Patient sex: M
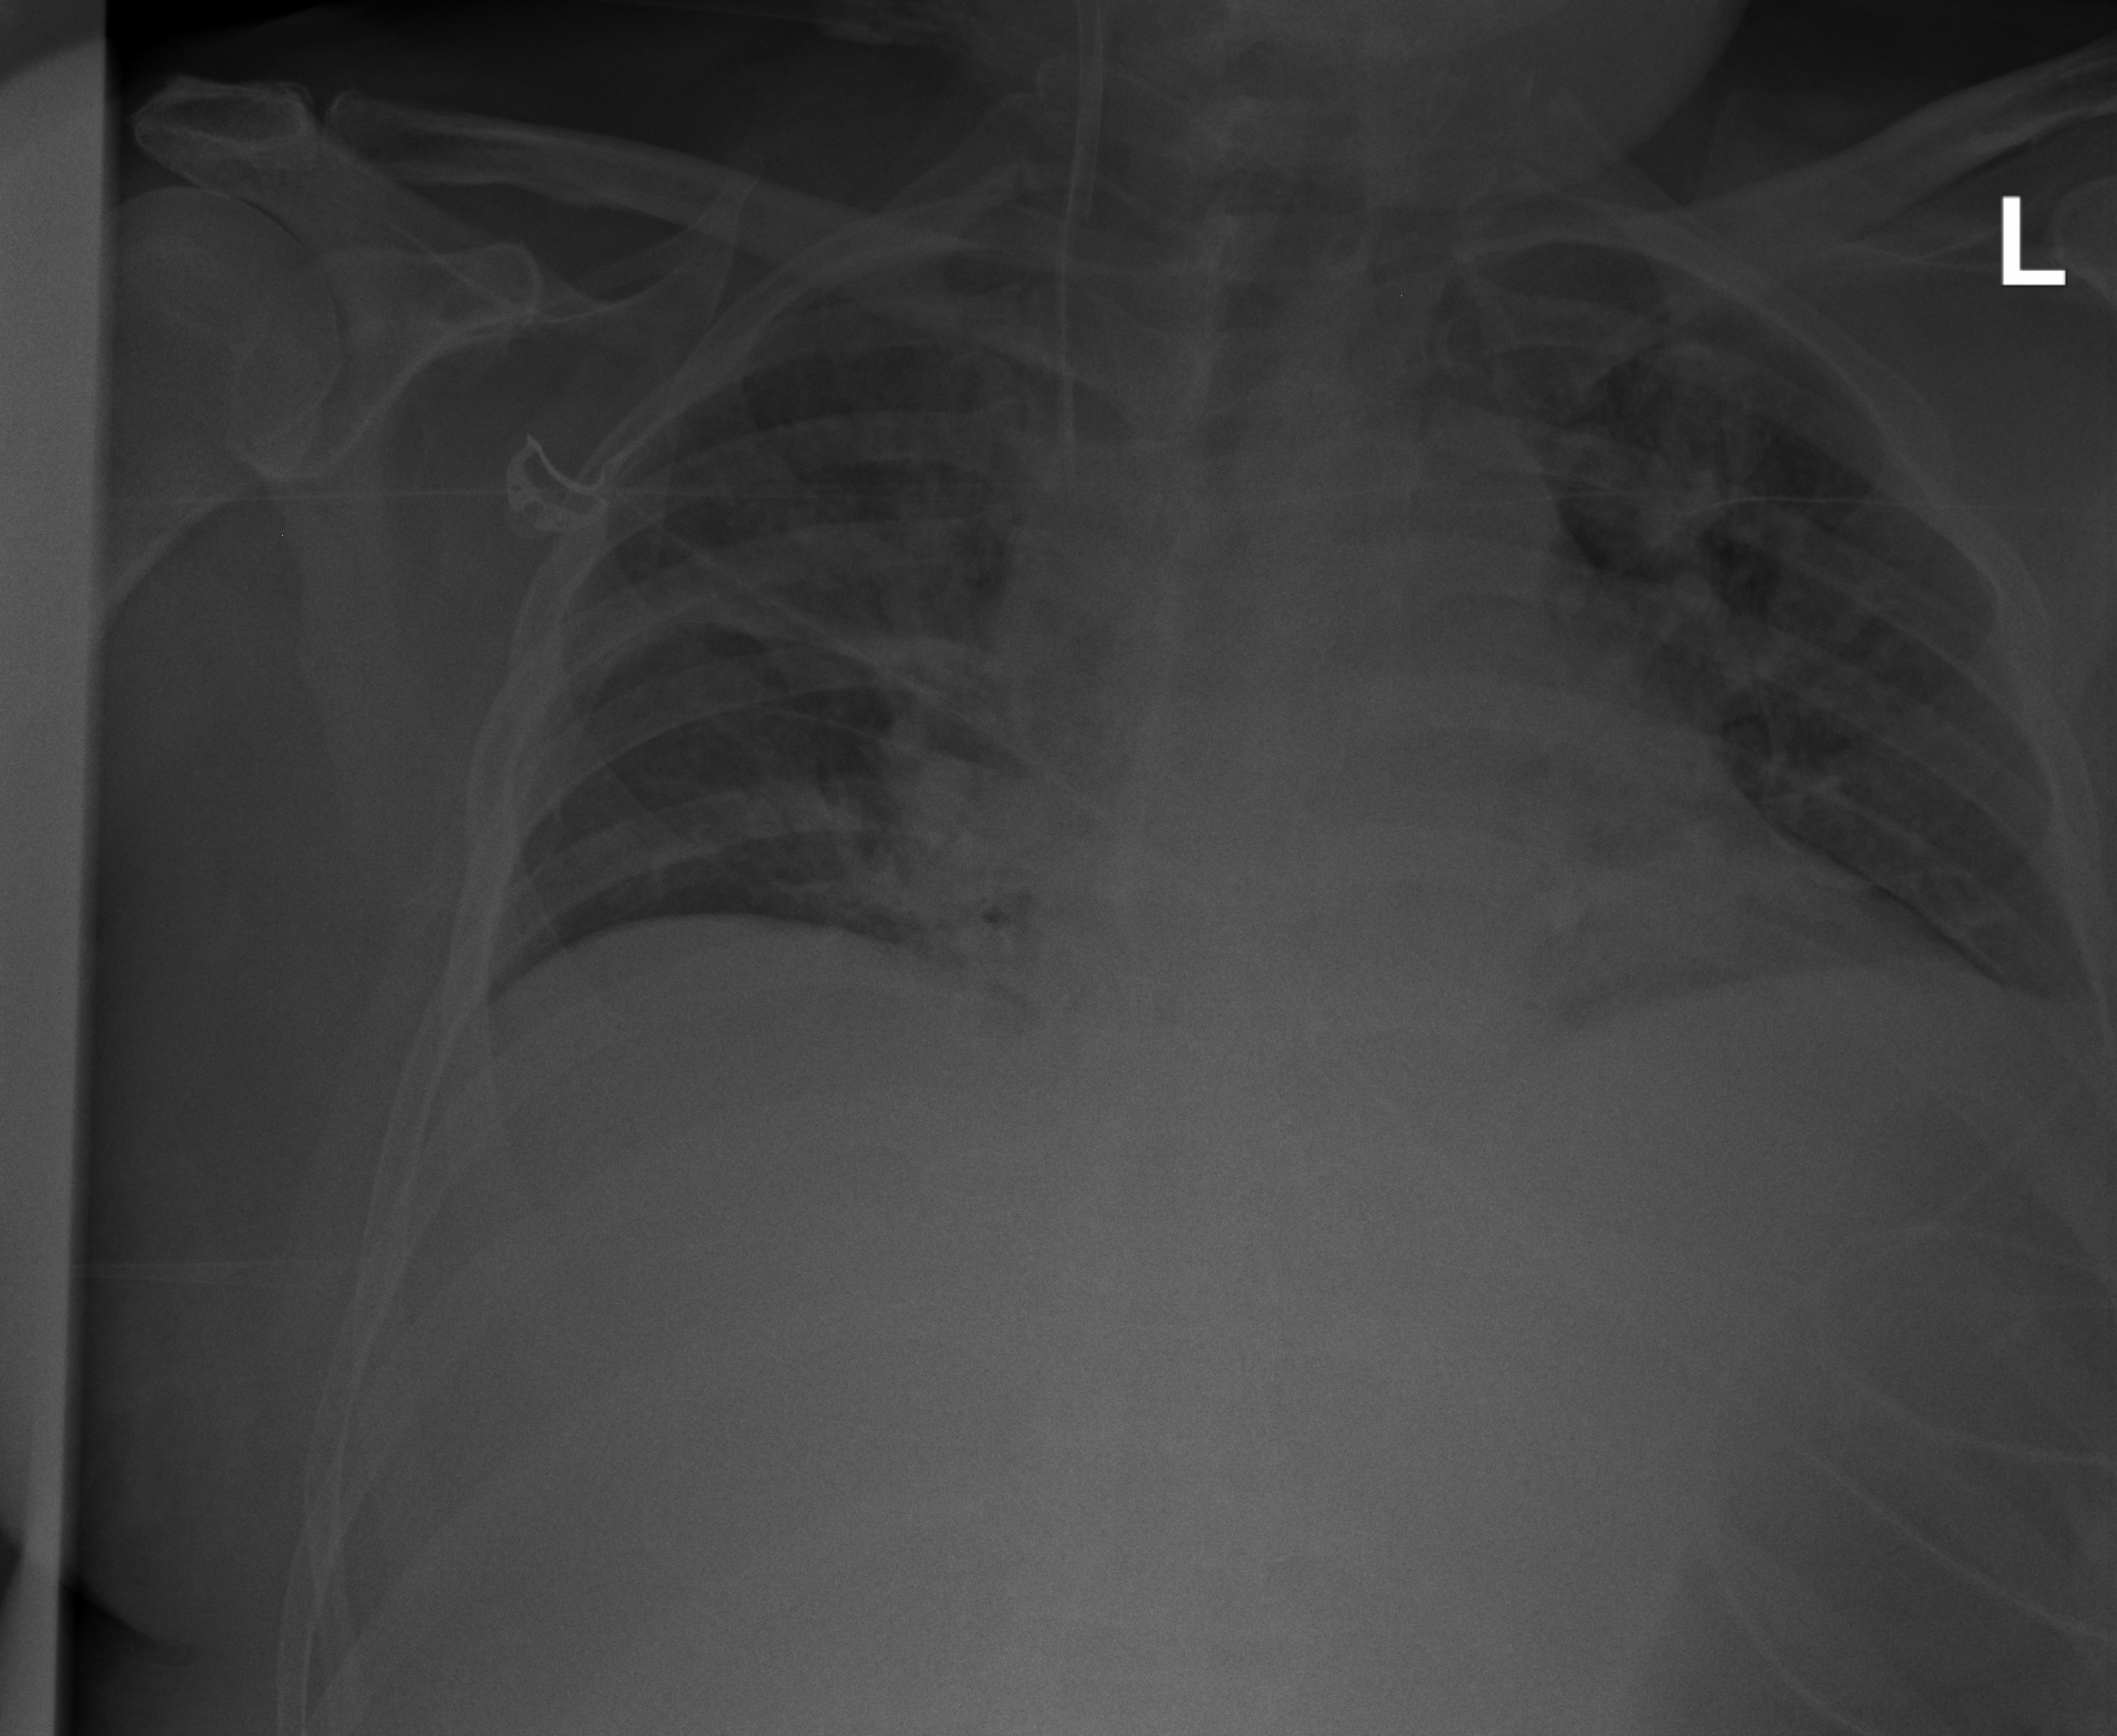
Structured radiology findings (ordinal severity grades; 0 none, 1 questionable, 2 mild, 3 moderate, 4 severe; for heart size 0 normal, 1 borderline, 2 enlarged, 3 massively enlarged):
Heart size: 2
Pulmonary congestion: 2
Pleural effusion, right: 0
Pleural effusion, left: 2
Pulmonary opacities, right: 2
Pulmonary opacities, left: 2
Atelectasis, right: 2
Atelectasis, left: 2